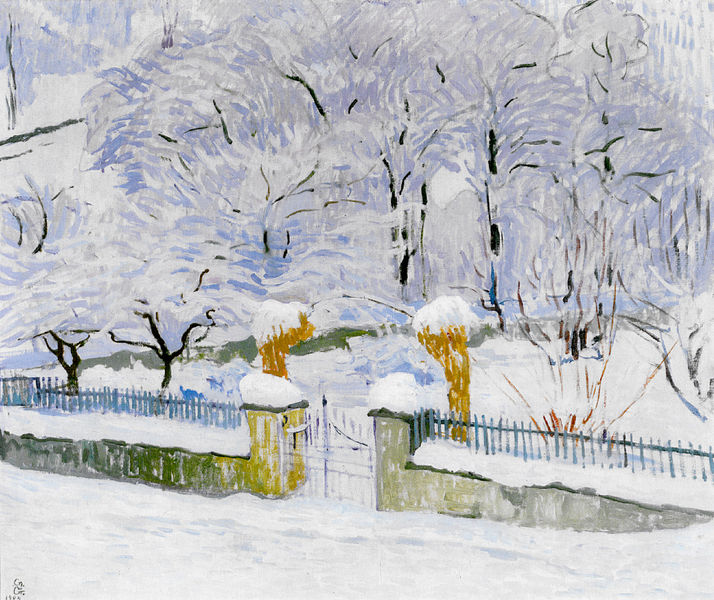
Titel: Giardino nella neve, Der Garten im Schnee
Künstler: Giovanni Giacometti
Standort: Winterthur
Institution: Stiftung für Kunst, Kultur und Geschichte
Schlagwörter: baum, blau, gemälde, weiß, bäume, gelb, grün, landschaft, ocker, grau, schwarz, strasse, tür, eis, park, schnee, weg, zaun, öl, bach, kalt, strauch, busch, gitter, sträucher, garten, spuren, mauer, winter, stämme, wild, arch, blue, oil, white, black, gray, green, painting, wall, yellow, picture, brown, striche, tor, eingang, pinsel, pinselstrich, portal, sky, stone, tree, landscape, nature, trees, metal, winterlandschaft, snow, forest, grass, entrance, garden, path, road, drawing, fall, cement, ice, dead, door, fence, front, gate, entry, art, weather, branches, northern, beautiful, ferns, cold, eisentor, branch, abdrücke, image, rail, concrete, trunks, gates, post, frost, entryway, winterszene, frozen, limbs, snowing, footsteps, hail, drawin, wonderland, sniw, december, gateway, winterlansvhaft, wrought iron, snowstorm, mounds, accumulation, bracnhes, garten schnee, frontyard